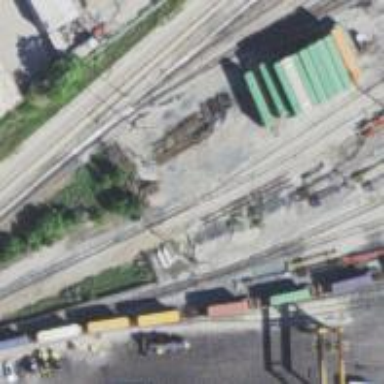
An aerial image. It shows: Railway yard.